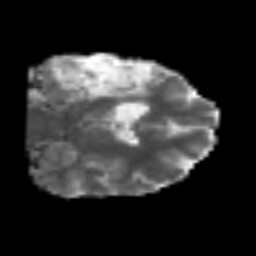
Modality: MD
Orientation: coronal
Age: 54
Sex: male
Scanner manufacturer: siemens
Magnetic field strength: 3 T
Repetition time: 6.1 s
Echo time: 0.101 s